Field crop: tomato
Growth stage: 1
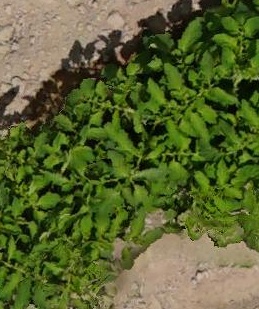
Species: tomato